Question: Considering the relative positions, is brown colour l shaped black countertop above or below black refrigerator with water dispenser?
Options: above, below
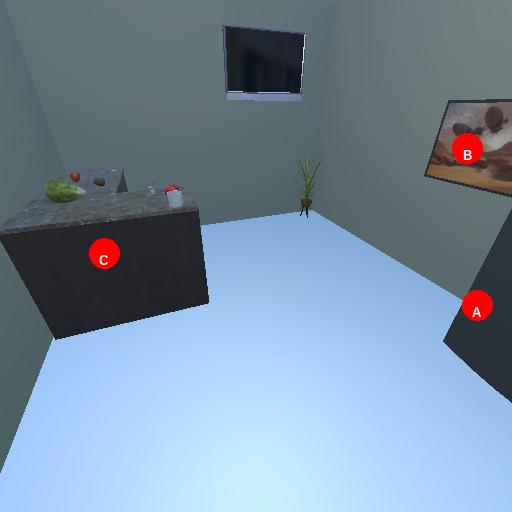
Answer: above